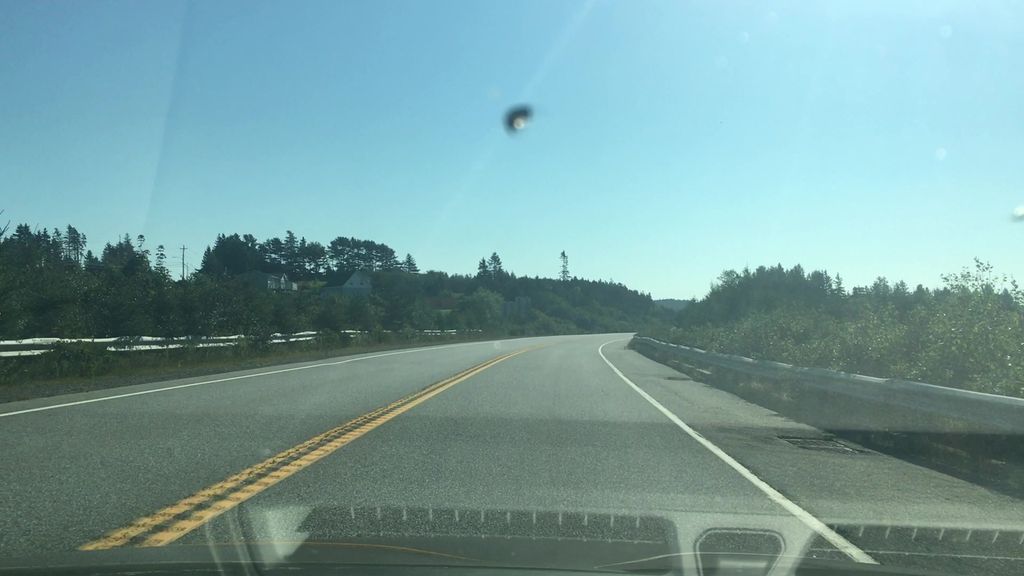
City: halifax